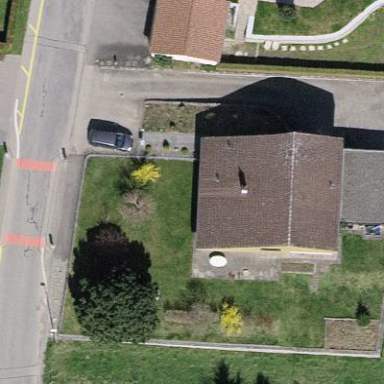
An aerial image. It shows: Detached building.